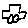
Label: car